Question: I have springrestapi project setup in my local with Dockerfile and docker-compose.yml file successfully running. Now I have added my api tests as part of this project inside the same repository by adding a new directory called in-memory-tests.
in-memory-tests directory has Dockerfile in it. This Dockerfile has commands to copy to image. when i run docker-compose.yml file. its giving below error.
## [+] Running 0/1 = testserv1 Error 5.1s [+] Building 3.1s (8/10) => [internal] load build definition from Dockerfile 0.0s => => transferring dockerfile: 32B 0.0s => [internal] load .dockerignore 0.0s => => transferring context: 34B 0.0s => [internal] load metadata for docker.io/library/maven:3.6.0-jdk-8-alpine 3.0s => CACHED [1/6] FROM docker.io/library/maven:3.6.0-jdk-8-alpine@sha256:c1439df43e994b9df98063458e704384b85914c8bef4c1de22f992f51dcc2d79 0.0s => [internal] load build context 0.0s => => transferring context: 879B 0.0s => CACHED [2/6] COPY src /app/src 0.0s => ERROR [3/6] COPY testng.xml /app/ 0.0s => ERROR [4/6] COPY reports/testreport.html /app/reports/ 0.0s
> [3/6] COPY testng.xml /app/:
---
---
> [4/6] COPY reports/testreport.html /app/reports/:
---
failed to solve: failed to compute cache key: "/reports/testreport.html" not found: not found
<URL>
<URL>
<URL>: []
<URL>
<URL>
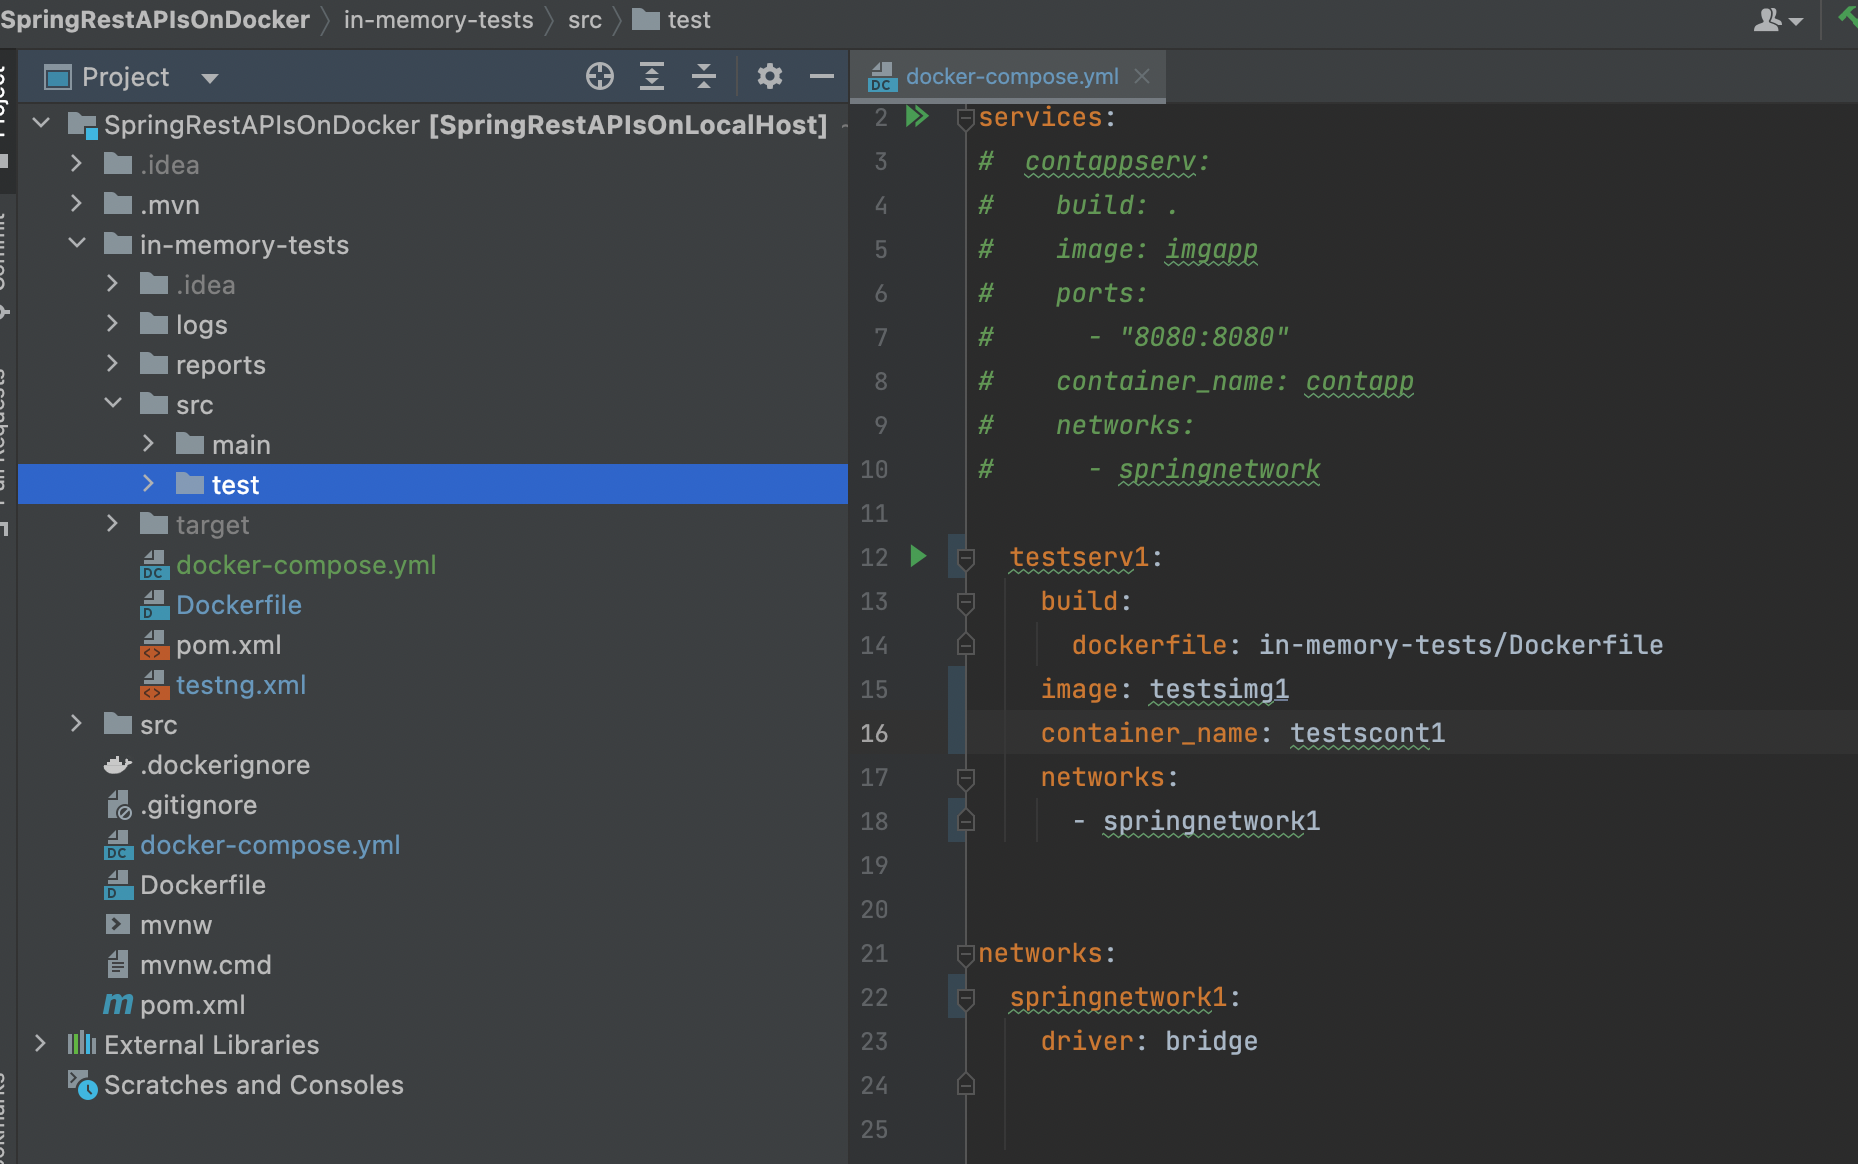
Answer: Got resolved after adding
context: ./in-memory-tests/ and removing dockerfile: in-memory-tests/Dockerfile